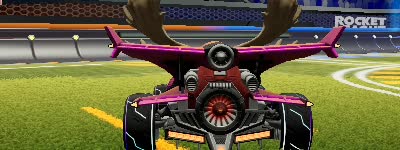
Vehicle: aftershock